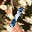
Label: 1